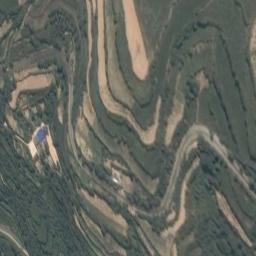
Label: terrace